Question: I've got an undirected graph made by graphviz tools (now i'm using 'sfdp'):
'''
digraph structs {
node [shape=Mrecord, URL="index_new.php?object=\N&overlap=false"];
overlap = orthoxy;
bgcolor=transparent;
splines=true;
rankdir=TB;
node [fontname="Arial", fontsize=30, style=filled, fillcolor=chartreuse1, image="../common/img/monitor.png"]struct_swbposad91 [label = "sw-bposad9-1\n192.168.17.141\nC2960 "];
node [fontname="Arial", fontsize=30, style=filled, fillcolor=chartreuse1, image="../common/img/monitor.png"]struct_swmedikov5fan [label = "sw-medikov5-fan\n192.168.34.134\n "];
node [fontname="Arial", fontsize=30, style=filled, fillcolor=chartreuse1, image="../common/img/monitor.png"]struct_swlevash131 [label = "sw-levash13-1\n192.168.16.165\nC2960 "];
node [fontname="Arial", fontsize=30, style=filled, fillcolor=deepskyblue]struct_swpolevsabirov45a [label = "sw-polevsabirov45a\n192.168.18.182\nS2300 "];
...lots of lines goes here...
struct_swkazan71:f450212->struct_swbmorsk181:f450213 [weight=1.2, dir=both, color=black, penwidth=5, arrowhead="empty", arrowtail="odot"];
struct_swmikh171:f450222->struct_swbotk151:f450223 [weight=1.2, dir=both, color=black, penwidth=1, arrowhead="empty", arrowtail="odot"];
...lots of lines goes here...
'''
here is full code: <URL>
and the output is like this one: (part)

Problem: i need my graph to grow horizontaly instead of verticaly. Is there any way to get the layout like the one on the image, but "rotated" 90 degrees?
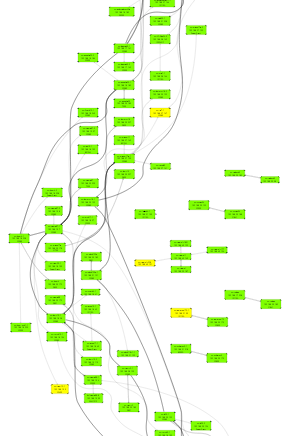
Answer: A couple of observations made while trying to make something out of the graph:
- - - 'digraph''->'- <URL>
> The remaining allowed values of overlap correspond to algorithms
which, at present, can produce bad aspect ratios. In addition, we
deprecate the use of the "ortho*" and "portho*".
Below the output when simply using 'overlap=false' with sfdp, ignoring all warnings and the missing images:
'''
digraph structs {
overlap=false;
bgcolor=transparent;
splines=true;
rankdir=TB;
node [shape=Mrecord, URL="index_new.php?object=\N&overlap=false", fontname="Arial", fontsize=30, style=filled, fillcolor=chartreuse1, image="../common/img/monitor.png"];
struct_swbposad91 [label = "sw-bposad9-1\n192.168.17.141\nC2960 "];
struct_swmedikov5fan [label = "sw-medikov5-fan\n192.168.34.134\n "];
struct_swlevash131 [label = "sw-levash13-1\n192.168.16.165\nC2960 "];
struct_swkant121 [label = "sw-kant12-1\n192.168.19.9\nC3400 "];
struct_swpolit91 [label = "sw-polit9-1\n192.168.18.102\n8012M "];
struct_swbotk151 [label = "sw-botk15-1\n192.168.18.36\nC2960 "];
struct_swmikh171 [label = "sw-mikh17-1\n192.168.18.37\nC2950 "];
struct_swchapaeva17 [label = "sw-chapaeva17\n192.168.17.136\n8000S "];
struct_swsamp871 [label = "sw-samp87-1\n192.168.19.7\nC2960 "];
struct_swlig291 [label = "sw-lig29-1\n192.168.39.133\nC2960 "];
struct_swbotk152 [label = "sw-botk15-2\n192.168.19.119\nC2960 "];
struct_swkubin842 [label = "sw-kubin84-2\n192.168.31.131\nI2110A "];
struct_swpugacheva571 [label = "sw-pugacheva5/7-1\n192.168.37.144\nI2110A "];
struct_swbposad92 [label = "sw-bposad9-2\n192.168.17.142\nC3550 "];
struct_swkapitolk177 [label = "sw-kapitol-k177\n192.168.40.134\n "];
struct_swkapitolk338 [label = "sw-kapitol-k338\n192.168.40.131\n "];
struct_swbmorsk181 [label = "sw-bmorsk18-1\n192.168.29.132\nC2960 "];
struct_swpirog171 [label = "sw-pirog17-1\n192.168.18.40\nSuperStack "];
struct_swkazan71 [label = "sw-kazan7-1\n192.168.19.228\nC2960 "];
struct_cskazac9brd [label = "cs-kazac9-brd\n192.168.30.251\nCASR1002F "];
struct_swgrib1261 [label = "sw-grib126-1\n192.168.19.235\nC2960 "];
struct_swlenin1391 [label = "sw-lenin139-1\n192.168.31.144\nC2960 "];
struct_swpirog151 [label = "sw-pirog15-1\n192.168.18.42\nI2110A "];
struct_swrastr21 [label = "sw-rastr2-1\n192.168.36.130\nC2960 "];
struct_swkazac92 [label = "sw-kazac9-2\n192.168.17.163\nC2960 "];
struct_swsmolen331 [label = "sw-smolen33-1\n192.168.17.108\nC2950 "];
struct_swkubin841 [label = "sw-kubin84-1\n192.168.31.134\nS2300 "];
struct_swkurskaya40 [label = "sw-kurskaya40\n192.168.26.144\nI2110A "];
struct_swvolkov171 [label = "sw-volkov17-1\n192.168.17.167\nC2960 "];
struct_swtall71 [label = "sw-tall7-1\n192.168.37.147\nC2960 "];
struct_swlevash132 [label = "sw-levash13-2\n192.168.16.174\n8000S "];
struct_swpetrovkosa11 [label = "sw-petrovkosa1-1\n192.168.16.164\nC2950 "];
struct_swobuh120e1 [label = "sw-obuh120e-1\n192.168.21.131\nC2960 "];
struct_swkurch101 [label = "sw-kurch10-1\n192.168.18.104\nC2960 "];
struct_swsamp873 [label = "sw-samp87-3\n192.168.19.57\nC2960 "];
struct_swengelsa291 [label = "sw-engelsa29-1\n192.168.18.163\nC2960 "];
struct_swsamp681 [label = "sw-samp68-1\n192.168.19.4\nC2950 "];
struct_swsamp421 [label = "sw-samp42-1\n192.168.19.2\nS2300 "];
struct_swbelovod71 [label = "sw-belovod7-1\n192.168.19.12\nS2300 "];
struct_swoktyabr381 [label = "sw-oktyabr38-1\n192.168.37.149\n8000S "];
struct_swural11 [label = "sw-ural1-1\n192.168.28.144\nI2110A "];
struct_swsamp68style [label = "sw-samp68-style\n192.168.19.10\n8012M "];
struct_swrevol69 [label = "sw-revol69\n192.168.37.141\n "];
struct_swlig292 [label = "sw-lig29-2\n192.168.39.134\nSuperStack "];
struct_swkolom331 [label = "sw-kolom33-1\n192.168.18.181\nC2950 "];
struct_swchernigov15 [label = "sw-chernigov15\n192.168.26.133\nI2110A "];
struct_swVO9line344 [label = "sw-VO9line34-4\n192.168.28.142\nI2110A "];
struct_swbmorsk182 [label = "sw-bmorsk18-2\n192.168.29.133\nC2960 "];
struct_swdom41 [label = "sw-dom4-1\n192.168.18.226\nC2960 "];
struct_swnevsky301 [label = "sw-nevsky30-1\n192.168.27.135\nC2960 "];
struct_swobuh116k11 [label = "sw-obuh116k1-1\n192.168.21.132\n "];
struct_swkapitol1 [label = "sw-kapitol-1\n192.168.40.145\n "];
node [fontname="Arial", fontsize=30, style=filled, fillcolor=deepskyblue];
struct_swpolevsabirov45a [label = "sw-polevsabirov45a\n192.168.18.182\nS2300 "];
struct_swvarshav111 [label = "sw-varshav11-1\n192.168.20.46\nSuperStack "];
struct_swtrefol2opor [label = "sw-trefol2-opor\n192.168.31.142\nC2960 "];
node [fontname="Arial", fontsize=30, style=filled, fillcolor=yellow];
struct_swVO9line341 [label = "sw-VO9line34-1\n192.168.28.137\nC2960 "];
struct_swkazac91 [label = "sw-kazac9-1\n192.168.17.104\nC2960 "];
struct_swVO9line345 [label = "sw-VO9line34-5\n192.168.28.143\nI2924GF "];
struct_swmagn17a2 [label = "sw-magn17a-2\n192.168.37.133\nSuperStack "];
struct_swpopova23gajot [label = "sw-popova23-gajot\n192.168.34.133\nC3400 "];
struct_swVO9line343 [label = "sw-VO9line34-3\n192.168.28.138\nC3400 "];
struct_swmagnit17a1 [label = "sw-magnit17a-1\n192.168.37.130\nC2960 "];
struct_swknipovich41 [label = "sw-knipovich4-1\n192.168.39.139\nI2126A "];
edge[weight=1.2, dir=both, color=black, penwidth=1, arrowhead="empty", arrowtail="odot"];
struct_swtrefol2opor:f450155->struct_swvarshav111:f450156 [color=red, penwidth=5];
struct_swkazan71:f450212->struct_swbmorsk181:f450213 [penwidth=5];
struct_swmikh171:f450222->struct_swbotk151:f450223;
struct_swpirog171:f450230->struct_swbotk151:f450231;
struct_swbotk152:f450232->struct_swbotk151:f450233;
struct_swoktyabr381:f450262->struct_swtall71:f450263;
struct_swvarshav111:f450291->struct_swlenin1391:f450292;
struct_swkazac92:f450313->struct_swkazac91:f450314;
struct_swkazac91:f450321->struct_swkazan71:f450322 [penwidth=5];
struct_swgrib1261:f450323->struct_swkazan71:f450324;
struct_cskazac9brd:f450333->struct_swkazac91:f450334;
struct_swlenin1391:f450335->struct_swkazan71:f450336 [penwidth=5];
struct_cskazac9brd:f450345->struct_swkazac91:f450346;
struct_swsmolen331:f450347->struct_swkazac91:f450348;
struct_swbotk151:f450349->struct_swkazac91:f450350 [penwidth=5];
struct_cskazac9brd:f450351->struct_swkazac91:f450352;
struct_swrastr21:f450361->struct_swkazac91:f450362 [penwidth=5];
struct_swlenin1391:f450363->struct_swkazac91:f450364 [penwidth=5];
struct_swpirog151:f450379->struct_swpirog171:f450380;
struct_swkurskaya40:f450383->struct_swvolkov171:f450384;
struct_swkubin841:f450389->struct_swlenin1391:f450390;
struct_swkubin842:f450403->struct_swkubin841:f450404;
struct_swVO9line345:f450431->struct_swbposad91:f450432;
struct_swbposad92:f450435->struct_swbposad91:f450436;
struct_swchapaeva17:f450441->struct_swbposad92:f450442;
struct_swmedikov5fan:f450453->struct_swbposad91:f450454 [penwidth=5];
struct_swbposad91:f450469->struct_swsamp871:f450470 [penwidth=5];
struct_swdom41:f450473->struct_swsamp871:f450474 [penwidth=5];
struct_swkurch101:f450477->struct_swsamp871:f450478;
struct_swsamp873:f450479->struct_swsamp871:f450480;
struct_swbposad91:f450487->struct_swsamp871:f450488 [penwidth=5];
struct_swkant121:f450491->struct_swsamp871:f450492;
struct_swpolit91:f450493->struct_swsamp871:f450494;
struct_swengelsa291:f450495->struct_swsamp871:f450496 [penwidth=5];
struct_swsamp681:f450497->struct_swsamp871:f450498;
struct_swsamp421:f450499->struct_swsamp871:f450500;
struct_swrastr21:f450539->struct_swbotk151:f450540 [penwidth=5];
struct_swpolevsabirov45a:f450605->struct_swkolom331:f450606;
struct_swbelovod71:f450613->struct_swsamp421:f450614;
struct_swpopova23gajot:f450630->struct_swmedikov5fan:f450631;
struct_swural11:f450636->struct_swVO9line345:f450637;
struct_swlig291:f450652->struct_swkazac91:f450653 [penwidth=5];
struct_swmagn17a2:f450657->struct_swmagnit17a1:f450658;
struct_swlevash132:f450674->struct_swlevash131:f450675;
struct_swmedikov5fan:f450678->struct_swlevash131:f450679 [penwidth=5];
struct_swpetrovkosa11:f450686->struct_swlevash131:f450687;
struct_swobuh120e1:f450711->struct_swmagnit17a1:f450712 [penwidth=5];
struct_swtall71:f450713->struct_swmagnit17a1:f450714;
struct_swpugacheva571:f450721->struct_swmagnit17a1:f450722;
struct_swobuh120e1:f450751->struct_swlig291:f450752 [penwidth=5];
struct_swlig292:f450757->struct_swlig291:f450758;
struct_swknipovich41:f450763->struct_swlig291:f450764;
struct_swsamp68style:f450777->struct_swsamp681:f450778;
struct_swrevol69:f450781->struct_swmagnit17a1:f450782;
struct_swchernigov15:f450827->struct_swsmolen331:f450828;
struct_swvolkov171:f450835->struct_swsmolen331:f450836;
struct_swobuh116k11:f450852->struct_swobuh120e1:f450853;
struct_swmagnit17a1:f450926->struct_swbotk151:f450927 [penwidth=5];
struct_swnevsky301:f450932->struct_swkazan71:f450933;
struct_swbmorsk182:f450948->struct_swbmorsk181:f450949;
struct_swkazan71:f450952->struct_swbmorsk181:f450953 [penwidth=5];
struct_swbmorsk181:f450972->struct_swVO9line341:f450973 [penwidth=5];
struct_swVO9line344:f450986->struct_swVO9line341:f450987;
struct_swVO9line343:f450994->struct_swVO9line341:f450995 [color=Red, penwidth=5];
struct_swbmorsk181:f450998->struct_swVO9line341:f450999 [penwidth=5];
struct_swlevash131:f451004->struct_swVO9line341:f451005 [penwidth=5];
struct_swkapitolk177:f451031->struct_swkapitol1:f451032;
struct_swkapitolk338:f451033->struct_swkapitol1:f451034;
struct_swkolom331:f451084->struct_swengelsa291:f451085;
struct_swdom41:f451086->struct_swengelsa291:f451087 [penwidth=5];
struct_swVO9line345:f451139->struct_swVO9line341:f451140;
struct_swsamp871:f451157->struct_swbotk151:f451158 [penwidth=5];
struct_swVO9line345:f451161->struct_swVO9line341:f451162;
struct_swbotk151:f451177->struct_swkazac91:f451178 [penwidth=5];
struct_swsamp871:f451184->struct_swbotk151:f451185 [penwidth=5];
struct_swkazac91:f451186->struct_swkazan71:f451187 [penwidth=5];
struct_swVO9line345:f451190->struct_swbposad91:f451191;
}
'''

And here the same with dot: